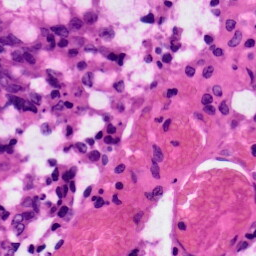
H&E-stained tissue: Colon